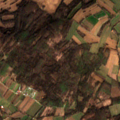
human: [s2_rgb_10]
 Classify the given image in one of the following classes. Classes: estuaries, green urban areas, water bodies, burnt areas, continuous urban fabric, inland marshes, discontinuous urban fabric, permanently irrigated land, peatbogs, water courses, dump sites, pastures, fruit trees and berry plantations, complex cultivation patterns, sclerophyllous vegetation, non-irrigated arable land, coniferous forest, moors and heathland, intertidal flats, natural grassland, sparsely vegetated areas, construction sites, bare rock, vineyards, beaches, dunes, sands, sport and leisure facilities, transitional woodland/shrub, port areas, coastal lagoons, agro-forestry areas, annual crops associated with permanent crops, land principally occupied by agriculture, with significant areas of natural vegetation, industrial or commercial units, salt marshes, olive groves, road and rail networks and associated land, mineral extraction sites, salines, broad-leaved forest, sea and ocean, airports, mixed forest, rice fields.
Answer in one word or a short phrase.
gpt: non-irrigated arable land, complex cultivation patterns, land principally occupied by agriculture, with significant areas of natural vegetation, broad-leaved forest